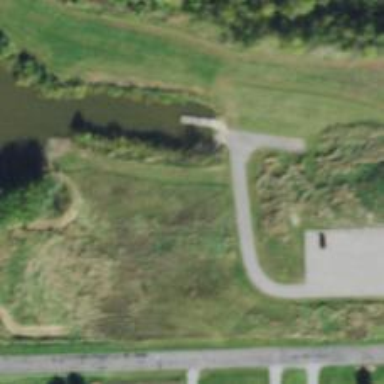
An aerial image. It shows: Slipway on service road for leisure land activities.